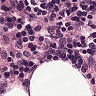
Metastatic tissue present: no